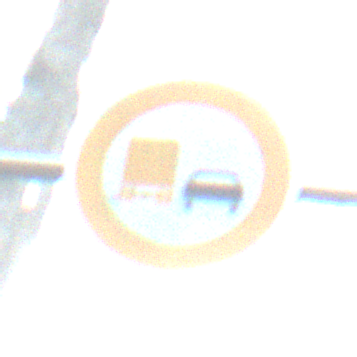
Verkehrszeichen: UeberholverbotKraftfahrzeuge
Umgebung: Outdoor, Nature
Tageszeit: SunriseSunset
Wetter: Clear
Licht: Natural
Jahreszeit: Winter
Kontrast: LowContrast